Aerial crown-view tile of a tropical tree (Barro Colorado Island, Panama), acquired 20240813:
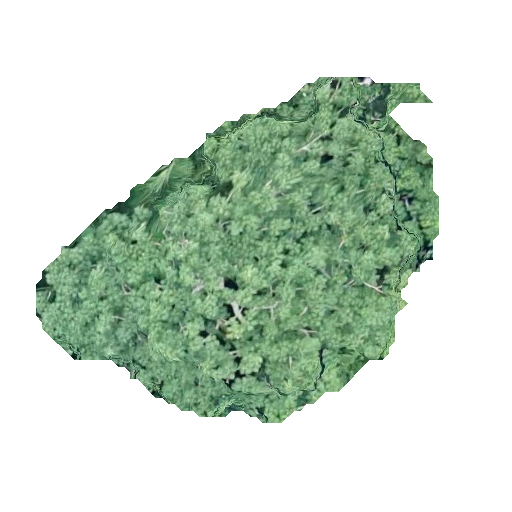
Species: Pseudobombax septenatum
GBIF accepted scientific name: Pseudobombax septenatum
Crown area: 137.261 m²